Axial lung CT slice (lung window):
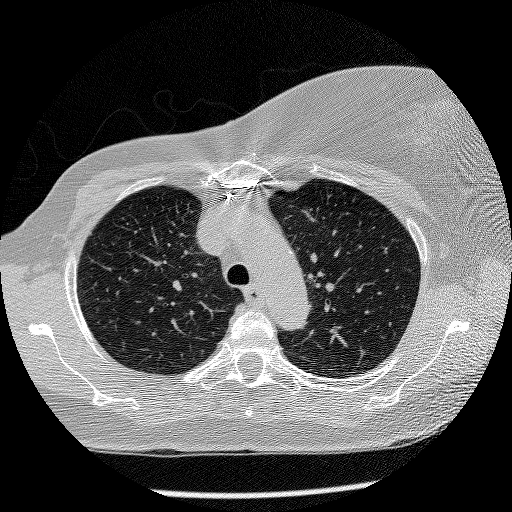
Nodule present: no